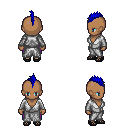
a pixel art fantasy rpg character, female body template, human, dark skin, white robe, magenta pants, blue mohawk hairstyle, ghillies, four views (front, back, left, right), 2x2 character sprite sheet, small pixel art, hard edges, no anti-aliasing